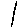
Label: line